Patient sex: M
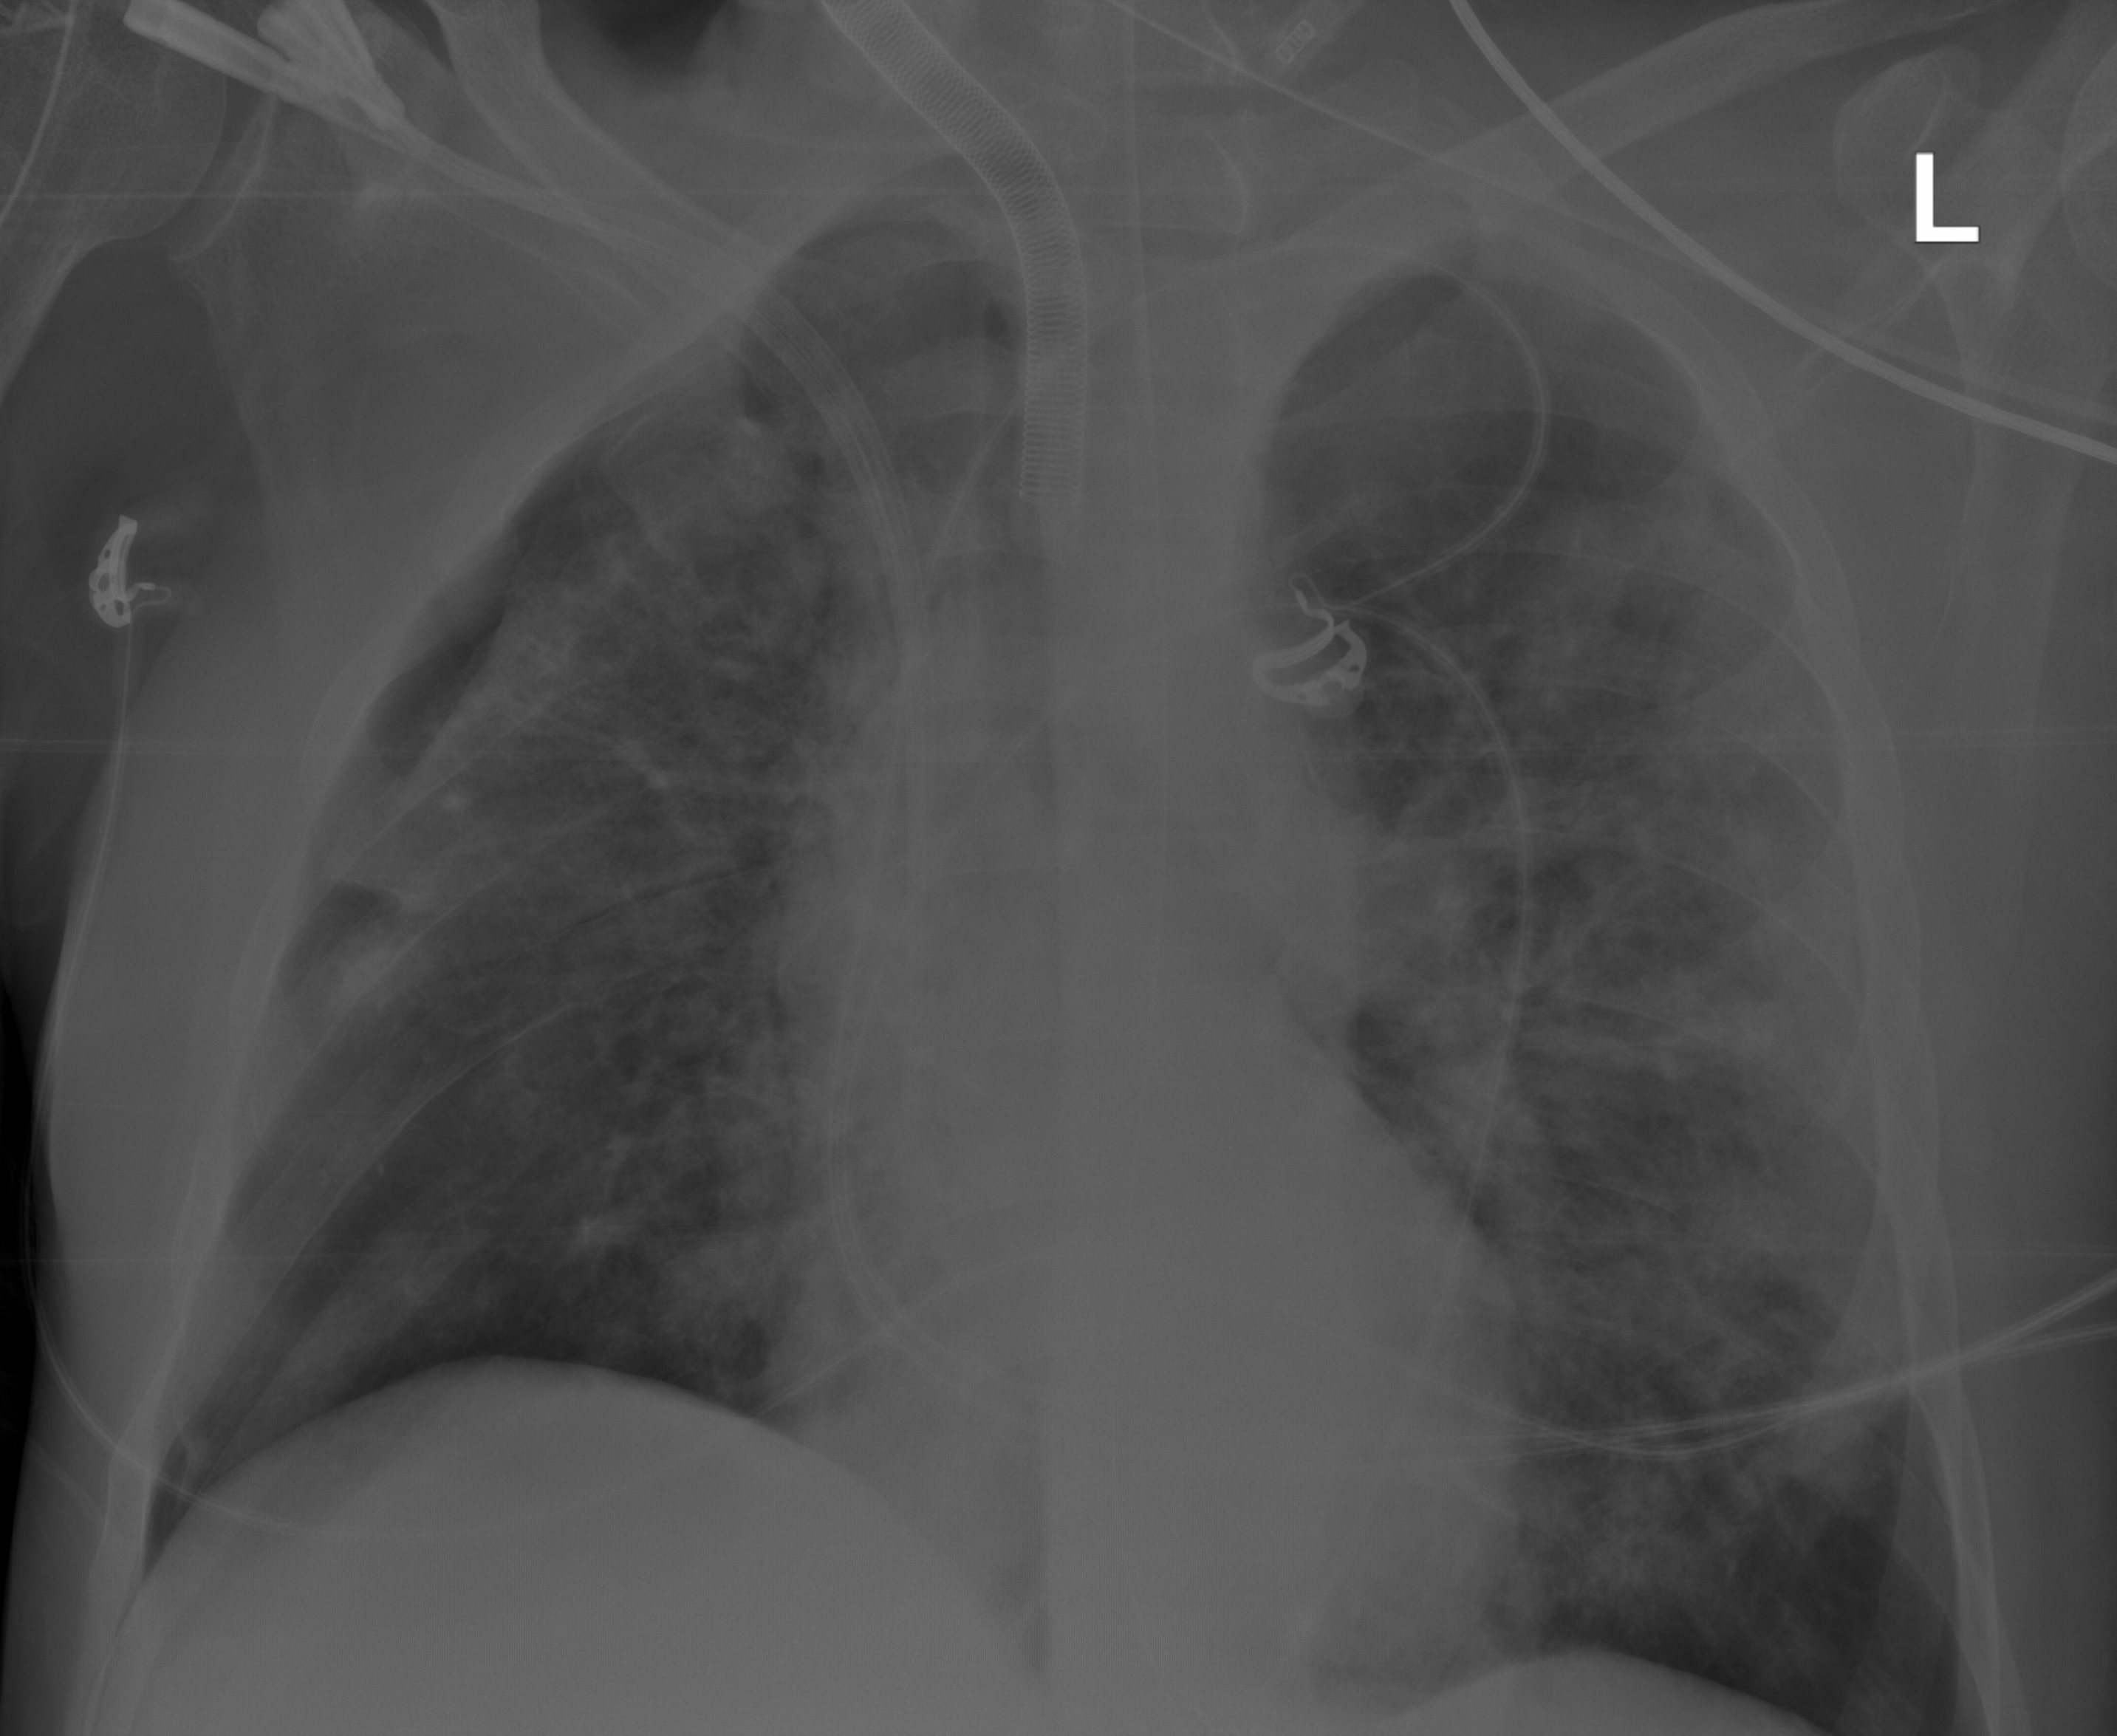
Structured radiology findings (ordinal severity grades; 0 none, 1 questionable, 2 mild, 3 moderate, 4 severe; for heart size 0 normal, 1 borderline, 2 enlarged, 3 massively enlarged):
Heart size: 0
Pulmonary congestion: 0
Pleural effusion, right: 0
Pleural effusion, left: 0
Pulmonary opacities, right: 2
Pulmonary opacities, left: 2
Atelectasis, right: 2
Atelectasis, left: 2